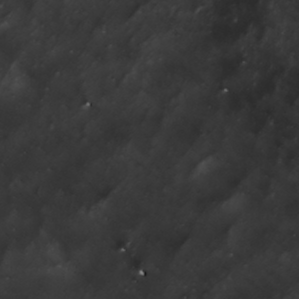
Label: non_frost